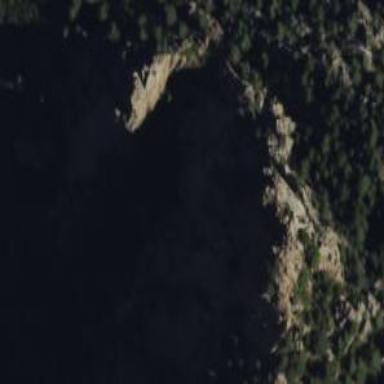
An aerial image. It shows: Natural cliff.